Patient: sex M, age 37
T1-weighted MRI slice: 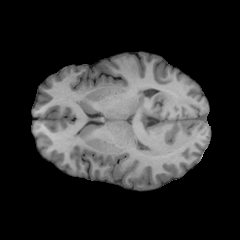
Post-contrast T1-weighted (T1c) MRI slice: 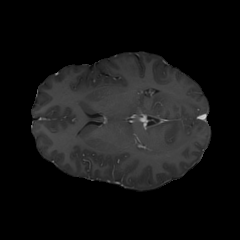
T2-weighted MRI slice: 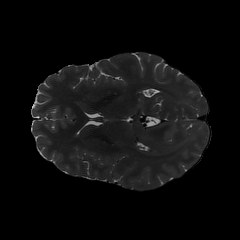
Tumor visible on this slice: no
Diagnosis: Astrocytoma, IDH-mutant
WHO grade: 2